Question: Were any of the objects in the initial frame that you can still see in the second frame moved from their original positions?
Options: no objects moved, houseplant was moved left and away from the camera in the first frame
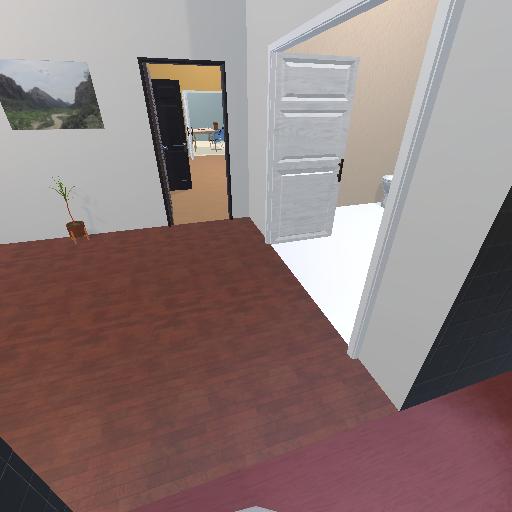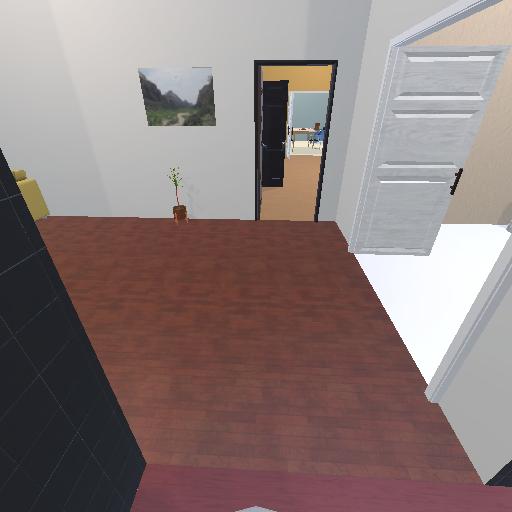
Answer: no objects moved